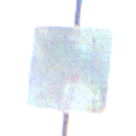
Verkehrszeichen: RichtungstafelnInKurvenKleinLinks
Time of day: SunriseSunset
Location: Outdoor (Beach)
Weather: Clear
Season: NotSpecified
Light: Natural